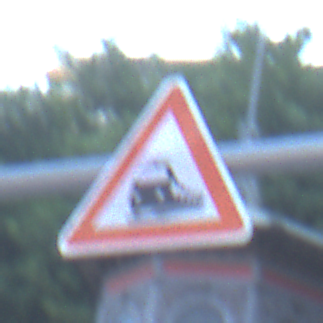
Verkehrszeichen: Bahnuebergang
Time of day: SunriseSunset
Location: Outdoor (Urban)
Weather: PartlyCloudy
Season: NotSpecified
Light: Natural